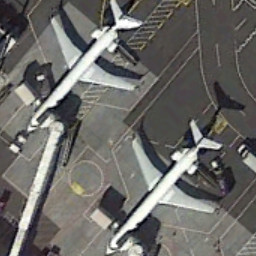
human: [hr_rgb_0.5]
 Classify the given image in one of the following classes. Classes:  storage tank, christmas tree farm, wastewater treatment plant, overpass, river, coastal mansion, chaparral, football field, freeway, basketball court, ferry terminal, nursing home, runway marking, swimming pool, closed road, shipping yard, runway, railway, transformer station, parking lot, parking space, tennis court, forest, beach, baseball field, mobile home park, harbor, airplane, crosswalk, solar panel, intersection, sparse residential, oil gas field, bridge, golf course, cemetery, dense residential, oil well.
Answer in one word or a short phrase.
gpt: airplane